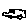
Label: car